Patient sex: F
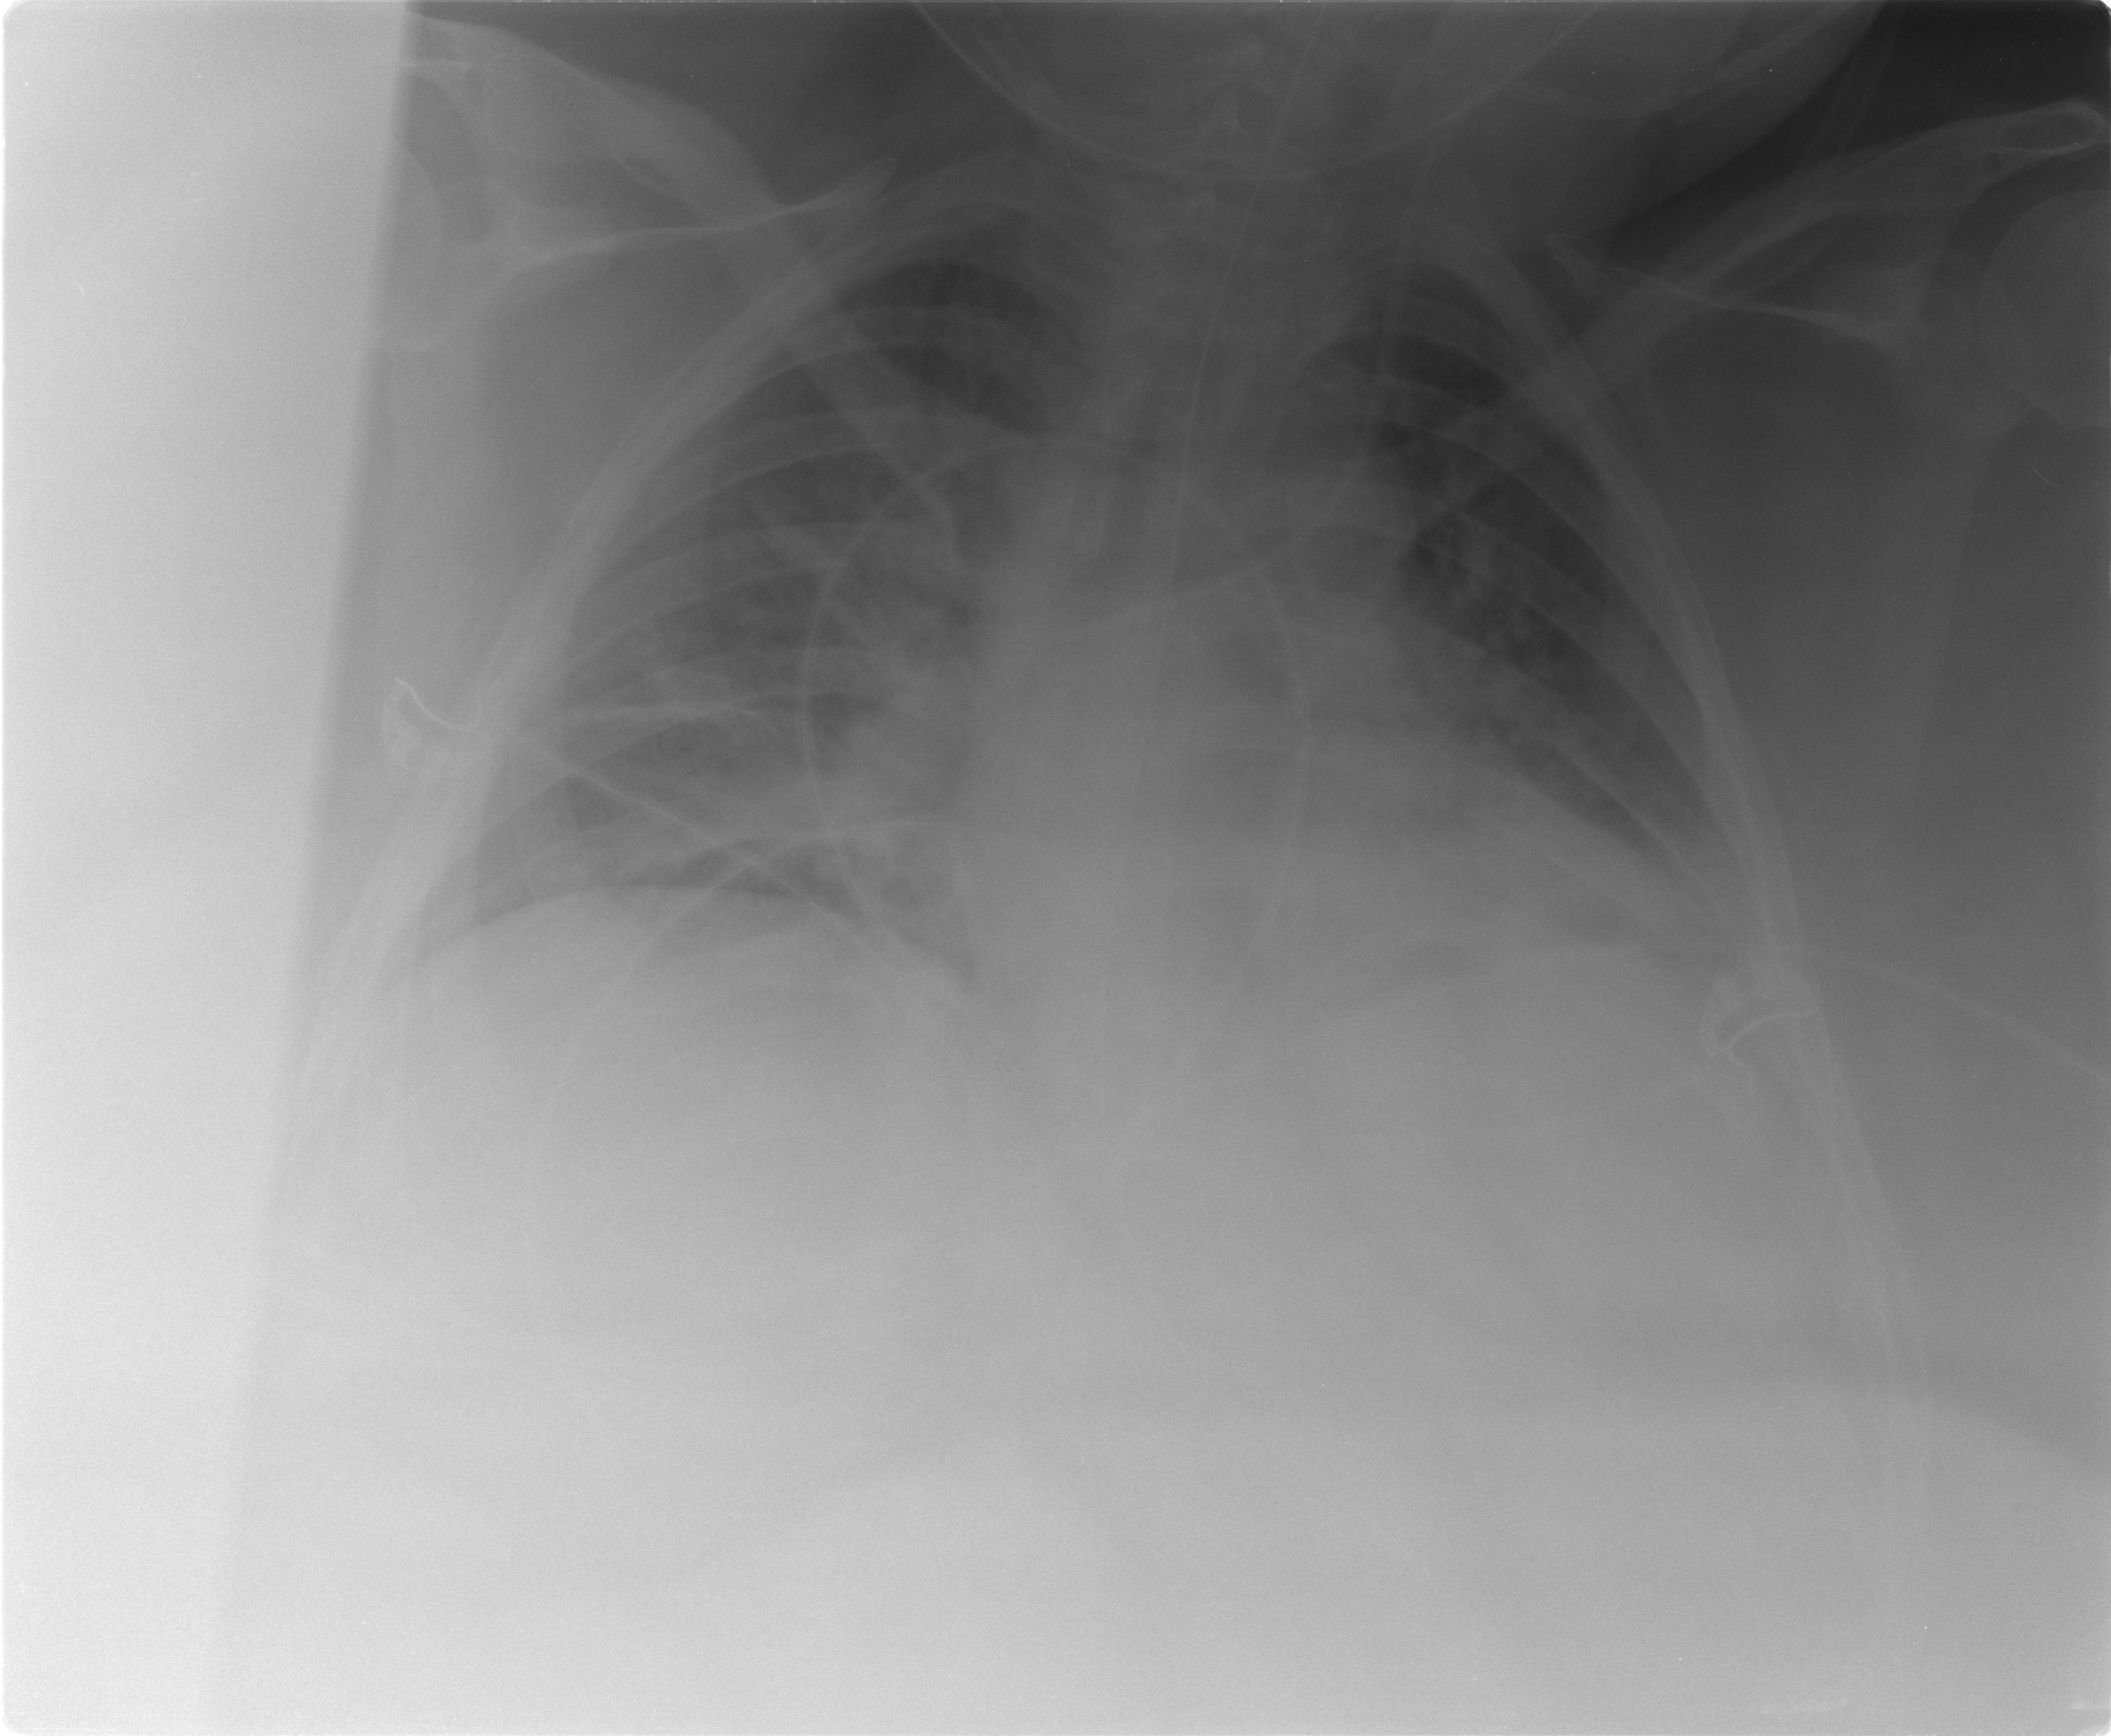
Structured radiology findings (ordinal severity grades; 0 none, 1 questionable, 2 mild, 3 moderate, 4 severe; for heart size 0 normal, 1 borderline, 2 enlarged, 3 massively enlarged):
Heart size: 2
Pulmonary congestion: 2
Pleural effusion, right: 1
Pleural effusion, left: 1
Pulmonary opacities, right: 2
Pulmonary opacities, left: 0
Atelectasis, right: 2
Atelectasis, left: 2